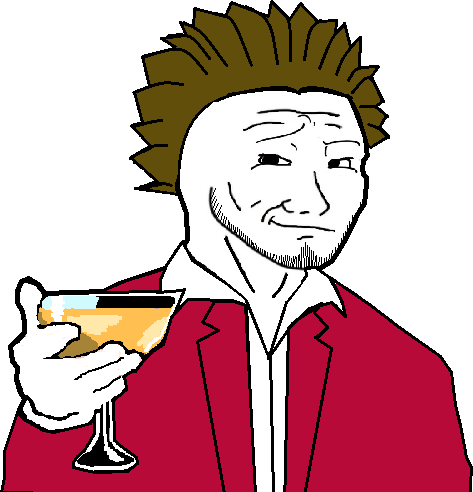
Label: 5_Smugjak